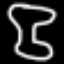
Label: hourglass